Question: The following code executes successfully and the return value of cmd.ExecuteNonQuery returns 1 indicating the row was successfully updated but the database is not truly updated. How could that be? I'm using sqlserver2008.
'''
public string updatePost(string id, string head, string body)
{
connection = new SqlConnection(connString);
string cmdStr = "update News set Header = '"+head+"' , [Text] = '"+body+"' where Id = "+int.Parse(id)+"";
string msg = String.Empty;
try
{
connection.Open();
SqlCommand cmd = new SqlCommand(cmdStr, connection);
int effected = cmd.ExecuteNonQuery();
msg += "The 'News Post - id:"+id+"' was successfully updated. Rows effected:"+effected+"";
}
catch (Exception ex)
{
msg = "The attempt to update the 'News Post - id'" + id + " failed with message: " + ex.Message;
}
finally
{
connection.Close();
}
return msg;
}
'''

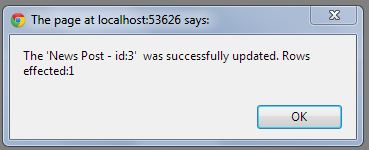
Answer: Try this, this fixes some problems (like sql-injection), perhaps also your update issue:
'''
public string UpdatePost(string id, string head, string body)
{
string msg = "";
string cmdStr = "update News set Header = @header, [Text] = @body where Id = @id";
using (var con = new SqlConnection(connString))
{
try
{
con.Open();
using (var cmd = new SqlCommand(cmdStr, con))
{
cmd.Parameters.AddWithValue("@header", head);
cmd.Parameters.AddWithValue("@body", body);
cmd.Parameters.AddWithValue("@id", int.Parse(id));
int effected = cmd.ExecuteNonQuery();
msg += "The 'News Post - id:" + id + "' was successfully updated. Rows effected:" + effected + "";
}
} catch (Exception ex)
{
msg = "The attempt to update the 'News Post - id'" + id + " failed with message: " + ex.Message;
}
}
return msg;
}
'''